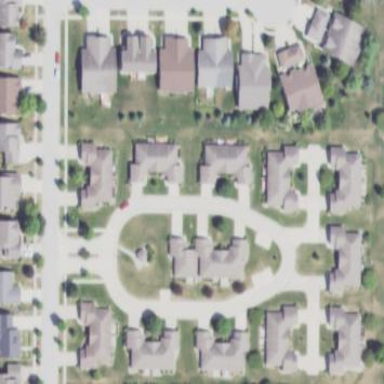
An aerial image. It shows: Residential area within neighborhood.